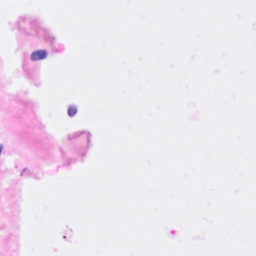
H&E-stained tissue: Breast